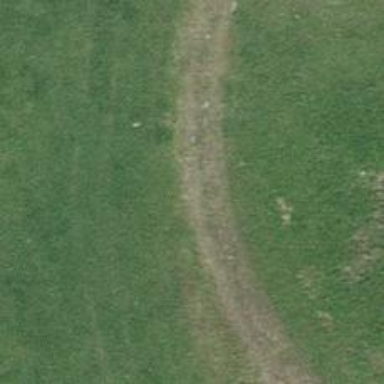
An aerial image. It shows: Track with pebblestone surface and grade 4 track type.